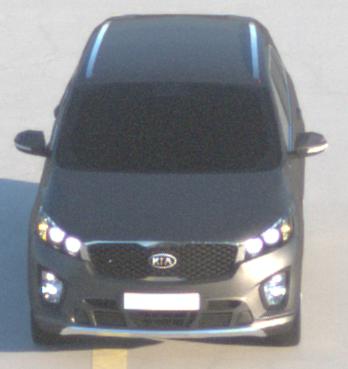
Make: KIA
Model: Sorento 2.2 CRDi
Detailed model: Sorento (UM)
Model produced from: 2015/03
Model produced until: 2017/10
Doors: 5
Color: gray
Road condition: dry road
Daytime: morning or afternoon
Contrast: high contrast